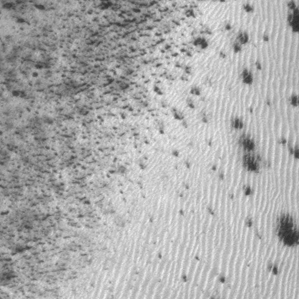
Label: frost